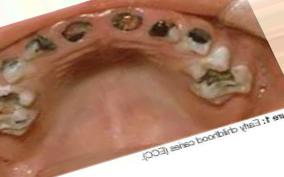
Condition: Caries